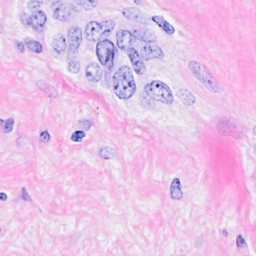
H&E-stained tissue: Breast